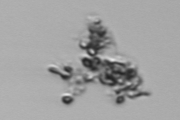
Label: detritus